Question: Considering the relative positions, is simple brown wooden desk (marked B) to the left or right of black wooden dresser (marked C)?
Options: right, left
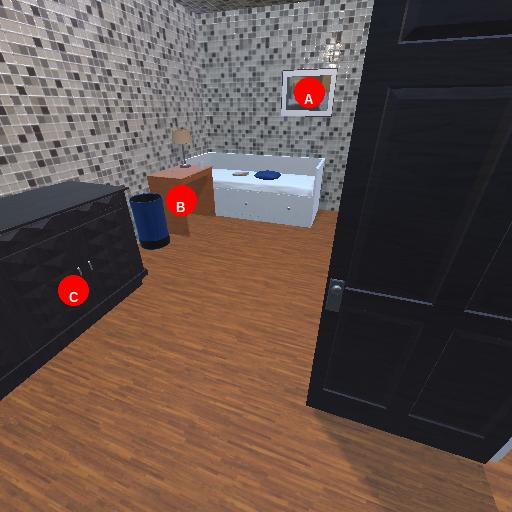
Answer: right